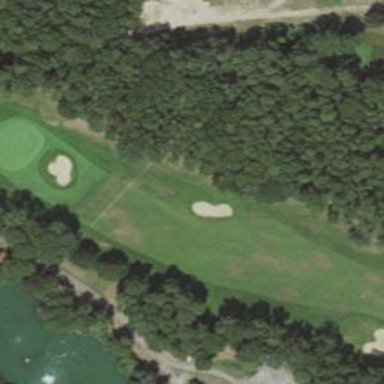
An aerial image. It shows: Golf hole.